Field crop: maize
Growth stage: 1
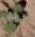
Species: chenopodium